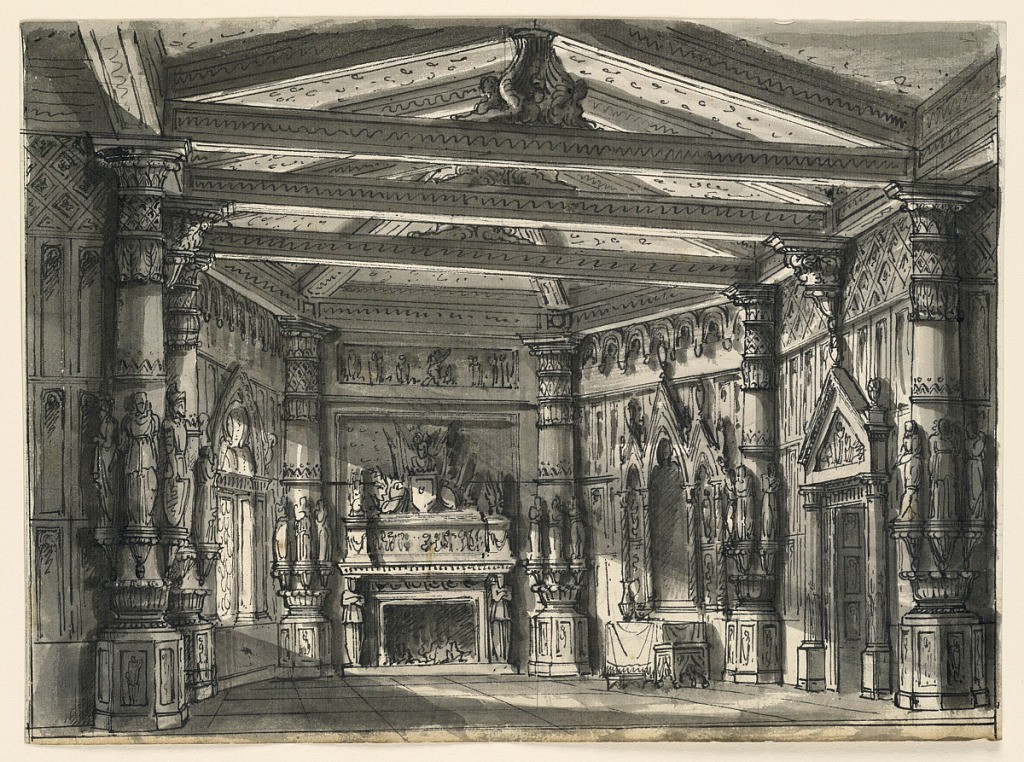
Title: Stage Design, Interior of Gothic Hall
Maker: Romolo Achille Liverani, Italian, 1809 - 1872
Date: early 19th century
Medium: Pen and sepia ink, brush and wash on paper
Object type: Drawing
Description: Horizontal rectangle. Interior of Gothic Hall, chimney places richly decorated with sculptures.